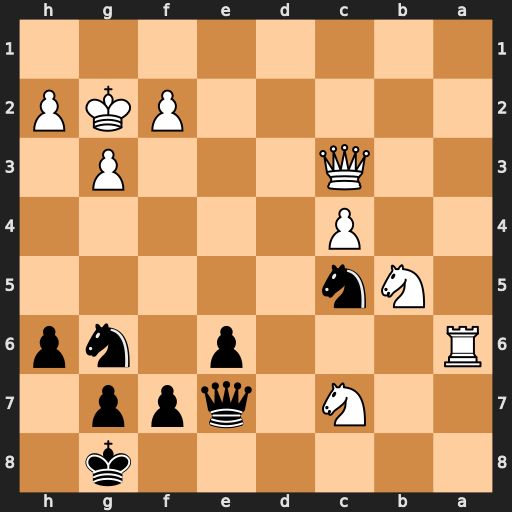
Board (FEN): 6k1/2N1qpp1/R3p1np/1Nn5/2P5/2Q3P1/5PKP/8
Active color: b
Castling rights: -
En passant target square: -
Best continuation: Nxa6 Nxa6 Qb7+ Kg1 Qxa6